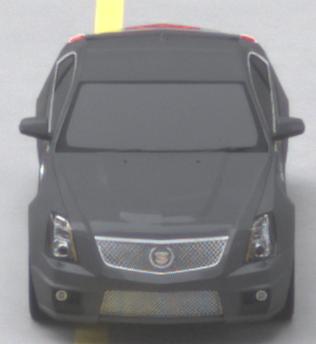
Make: Cadillac
Model: CTS-V
Detailed model: CTS-V (II) Limousine
Model produced from: 2008/11
Model produced until: 2010/12
Doors: 4
Color: gray
Road condition: dry road
Daytime: midday
Contrast: low contrast